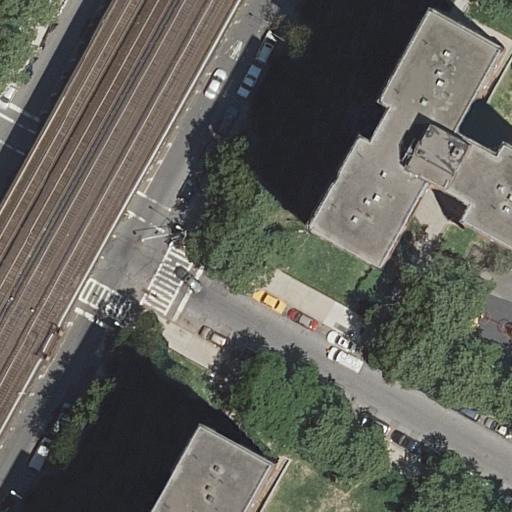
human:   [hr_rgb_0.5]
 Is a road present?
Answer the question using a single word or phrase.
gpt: yes

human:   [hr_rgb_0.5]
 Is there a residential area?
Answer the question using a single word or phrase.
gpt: yes

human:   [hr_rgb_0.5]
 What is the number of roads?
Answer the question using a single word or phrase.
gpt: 5

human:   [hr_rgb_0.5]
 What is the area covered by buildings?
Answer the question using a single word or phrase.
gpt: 1240m2

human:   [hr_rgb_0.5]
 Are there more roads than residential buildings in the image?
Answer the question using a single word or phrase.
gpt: yes

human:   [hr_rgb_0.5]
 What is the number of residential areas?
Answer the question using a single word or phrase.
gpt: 2

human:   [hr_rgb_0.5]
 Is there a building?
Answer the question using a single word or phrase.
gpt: yes

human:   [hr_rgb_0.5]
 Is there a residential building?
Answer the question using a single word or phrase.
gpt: yes

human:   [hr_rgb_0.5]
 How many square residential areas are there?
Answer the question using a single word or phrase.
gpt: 0

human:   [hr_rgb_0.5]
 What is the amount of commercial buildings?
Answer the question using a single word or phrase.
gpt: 0

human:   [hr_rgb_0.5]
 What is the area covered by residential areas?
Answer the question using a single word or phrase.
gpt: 363m2

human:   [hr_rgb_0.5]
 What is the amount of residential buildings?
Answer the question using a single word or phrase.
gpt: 2

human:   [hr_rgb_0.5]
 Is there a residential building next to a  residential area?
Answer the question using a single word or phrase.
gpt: yes

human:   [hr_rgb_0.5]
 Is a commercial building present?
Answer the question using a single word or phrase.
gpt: no

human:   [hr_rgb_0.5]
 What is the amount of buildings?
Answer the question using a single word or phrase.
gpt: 2

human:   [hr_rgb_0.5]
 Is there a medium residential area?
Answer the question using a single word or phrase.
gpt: yes

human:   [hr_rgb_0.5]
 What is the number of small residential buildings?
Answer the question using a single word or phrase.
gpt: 0

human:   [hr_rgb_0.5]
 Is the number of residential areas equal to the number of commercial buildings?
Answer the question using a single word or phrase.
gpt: no

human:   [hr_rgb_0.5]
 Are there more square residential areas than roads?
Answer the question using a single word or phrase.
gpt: no

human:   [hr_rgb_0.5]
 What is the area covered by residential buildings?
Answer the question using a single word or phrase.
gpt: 1240m2

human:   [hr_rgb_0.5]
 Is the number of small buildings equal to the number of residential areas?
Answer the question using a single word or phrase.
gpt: no

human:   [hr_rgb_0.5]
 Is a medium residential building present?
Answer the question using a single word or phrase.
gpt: yes

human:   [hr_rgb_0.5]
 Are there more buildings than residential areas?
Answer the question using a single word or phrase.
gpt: no

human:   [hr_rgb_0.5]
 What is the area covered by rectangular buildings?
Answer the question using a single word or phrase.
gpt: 240m2

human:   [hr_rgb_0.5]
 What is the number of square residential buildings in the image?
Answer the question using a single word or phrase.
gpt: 0

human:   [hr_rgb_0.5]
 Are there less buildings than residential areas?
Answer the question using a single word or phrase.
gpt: no

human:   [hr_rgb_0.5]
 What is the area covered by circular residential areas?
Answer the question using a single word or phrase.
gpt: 0m2

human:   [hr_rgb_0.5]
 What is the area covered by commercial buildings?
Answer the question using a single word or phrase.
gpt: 0m2

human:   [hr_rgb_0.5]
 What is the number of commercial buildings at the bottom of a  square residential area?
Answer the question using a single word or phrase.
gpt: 0

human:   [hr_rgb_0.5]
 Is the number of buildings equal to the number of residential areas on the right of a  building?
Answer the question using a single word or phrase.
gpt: no

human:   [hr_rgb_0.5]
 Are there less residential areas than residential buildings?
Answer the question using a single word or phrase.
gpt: no

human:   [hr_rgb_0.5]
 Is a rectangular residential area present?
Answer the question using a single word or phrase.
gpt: yes

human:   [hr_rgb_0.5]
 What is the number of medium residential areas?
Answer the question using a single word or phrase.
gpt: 1

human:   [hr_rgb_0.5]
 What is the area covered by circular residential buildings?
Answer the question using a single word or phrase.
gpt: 0m2

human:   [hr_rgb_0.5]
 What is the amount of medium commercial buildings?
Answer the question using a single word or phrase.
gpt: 0

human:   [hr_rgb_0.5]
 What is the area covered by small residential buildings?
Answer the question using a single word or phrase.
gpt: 0m2

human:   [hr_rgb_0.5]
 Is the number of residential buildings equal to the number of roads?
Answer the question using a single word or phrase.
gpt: no

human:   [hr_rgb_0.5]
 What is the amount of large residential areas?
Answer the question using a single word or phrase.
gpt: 0

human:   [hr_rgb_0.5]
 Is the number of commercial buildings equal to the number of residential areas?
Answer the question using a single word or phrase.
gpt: no

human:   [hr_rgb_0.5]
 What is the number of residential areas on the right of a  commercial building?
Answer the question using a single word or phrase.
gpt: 0

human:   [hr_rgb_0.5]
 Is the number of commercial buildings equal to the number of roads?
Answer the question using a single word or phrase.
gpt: no

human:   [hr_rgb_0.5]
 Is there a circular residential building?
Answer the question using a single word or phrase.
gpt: no

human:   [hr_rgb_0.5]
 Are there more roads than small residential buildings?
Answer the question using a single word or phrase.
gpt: yes

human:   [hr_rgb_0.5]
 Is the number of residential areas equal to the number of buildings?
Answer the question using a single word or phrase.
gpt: yes

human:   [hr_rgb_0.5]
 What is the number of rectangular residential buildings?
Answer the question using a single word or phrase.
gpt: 1

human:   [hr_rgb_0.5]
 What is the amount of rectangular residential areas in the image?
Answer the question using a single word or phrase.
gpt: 2

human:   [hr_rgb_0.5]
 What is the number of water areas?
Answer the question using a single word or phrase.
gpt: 0

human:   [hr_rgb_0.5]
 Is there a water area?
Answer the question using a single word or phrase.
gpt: no

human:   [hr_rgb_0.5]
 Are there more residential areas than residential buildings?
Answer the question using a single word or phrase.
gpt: no

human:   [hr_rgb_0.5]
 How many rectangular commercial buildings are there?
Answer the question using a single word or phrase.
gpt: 0

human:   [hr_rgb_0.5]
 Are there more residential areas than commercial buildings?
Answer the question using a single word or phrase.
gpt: yes

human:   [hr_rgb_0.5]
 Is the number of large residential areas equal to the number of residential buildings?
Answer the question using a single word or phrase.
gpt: no

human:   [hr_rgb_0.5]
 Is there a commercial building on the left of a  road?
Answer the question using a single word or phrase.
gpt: no

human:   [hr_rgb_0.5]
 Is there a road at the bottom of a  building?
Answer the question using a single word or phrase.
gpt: yes

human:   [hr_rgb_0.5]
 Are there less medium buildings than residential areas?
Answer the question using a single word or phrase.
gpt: yes

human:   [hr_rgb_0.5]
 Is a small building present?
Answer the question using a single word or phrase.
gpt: no

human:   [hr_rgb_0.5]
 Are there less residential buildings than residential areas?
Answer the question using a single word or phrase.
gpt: no

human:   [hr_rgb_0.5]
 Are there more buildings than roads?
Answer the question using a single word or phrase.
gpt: no

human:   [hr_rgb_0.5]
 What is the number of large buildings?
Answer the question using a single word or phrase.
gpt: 1

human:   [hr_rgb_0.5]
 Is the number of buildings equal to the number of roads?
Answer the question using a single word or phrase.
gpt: no

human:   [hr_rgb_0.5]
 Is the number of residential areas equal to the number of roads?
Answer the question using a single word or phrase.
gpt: no

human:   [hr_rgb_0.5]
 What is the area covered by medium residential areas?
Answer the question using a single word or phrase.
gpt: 362m2

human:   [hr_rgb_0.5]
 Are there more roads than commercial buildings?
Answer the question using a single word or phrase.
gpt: yes

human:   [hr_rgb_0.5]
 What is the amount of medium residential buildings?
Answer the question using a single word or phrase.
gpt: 1